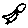
Label: bird